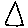
Label: triangle